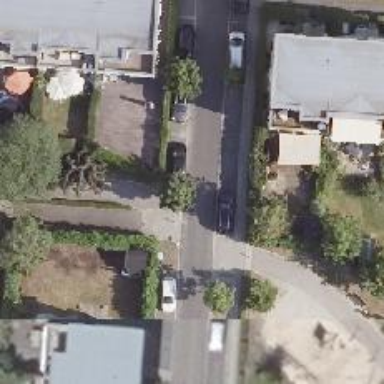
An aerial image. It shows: Asphalt road designated as living street.